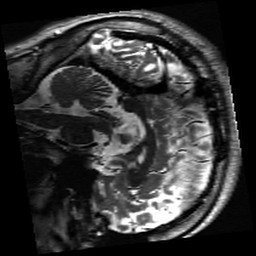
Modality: inplaneT2
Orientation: sagittal